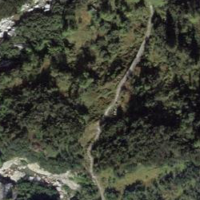
EUNIS habitat code: 26
Species observed at this site:
Araneus diadematus